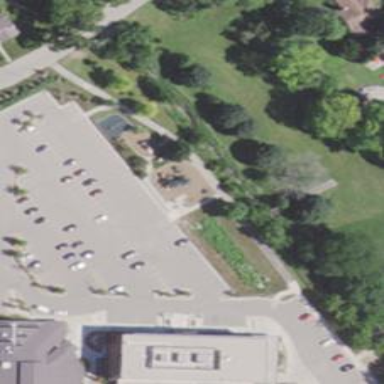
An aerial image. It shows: Playground with roundabout.